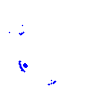
Particle: proton